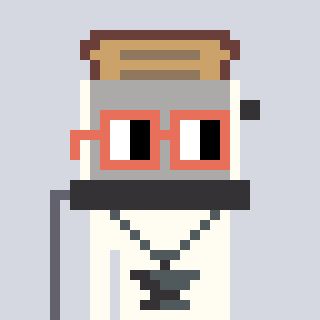
a pixel art character with square orange glasses, a toaster-shaped head and a grayscale-colored body on a cool background